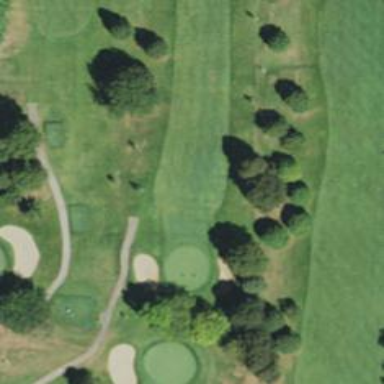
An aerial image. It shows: View of golf hole.